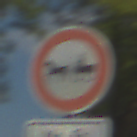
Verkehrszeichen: VerbotGespannfuhrwerke
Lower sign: ZeitangabenMitBeschraenkungAufWochentage2
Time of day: MorningAfternoon
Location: Outdoor (Nature)
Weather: PartlyCloudy
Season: NotSpecified
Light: Natural